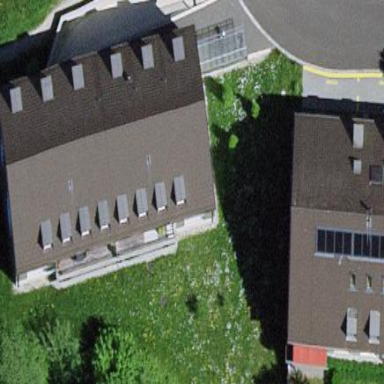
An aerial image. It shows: View of apartment building.